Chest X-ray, AP view. Patient: 20 years old, sex M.
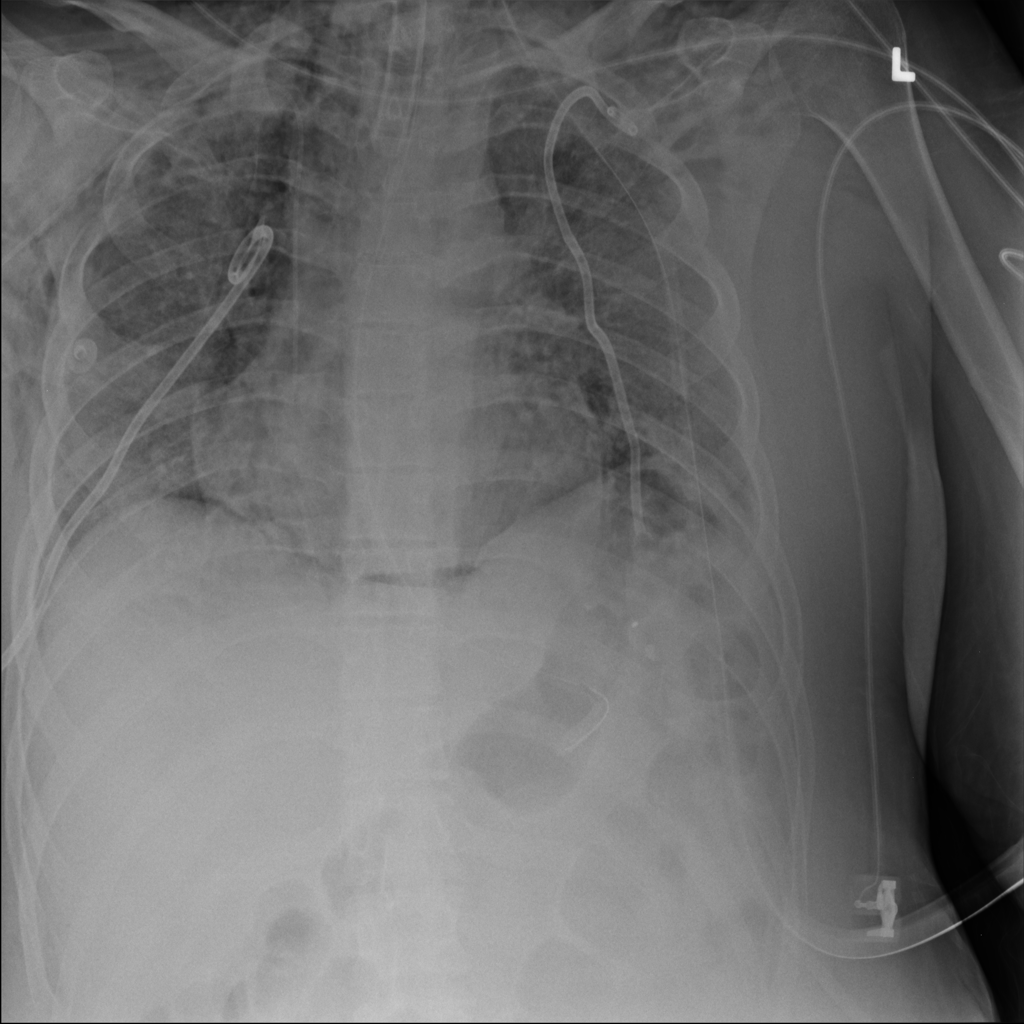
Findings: No Finding